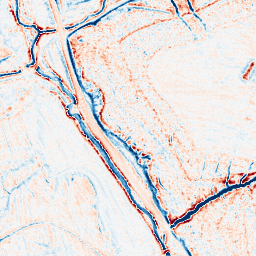
Category: edge_preserving
Decomposition family: anisotropic_diffusion
Decomposition parameters: iterations: 10
kappa: 30
gamma: 0.2
Upsampling method: sinc_blackman
Upsampling parameters: scale: 4
kernel_size: 8
Upsampling scale: 4